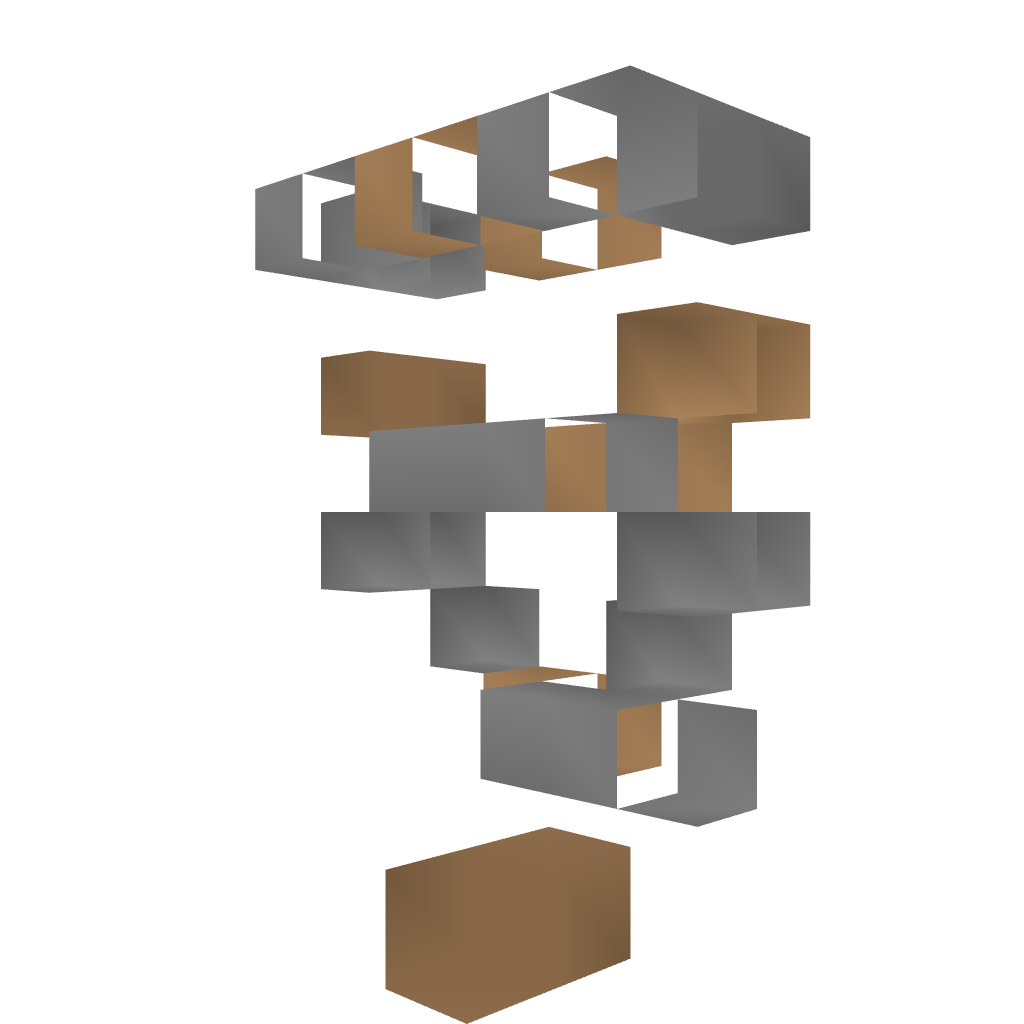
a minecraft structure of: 4 furnace autosmelter bad low quality